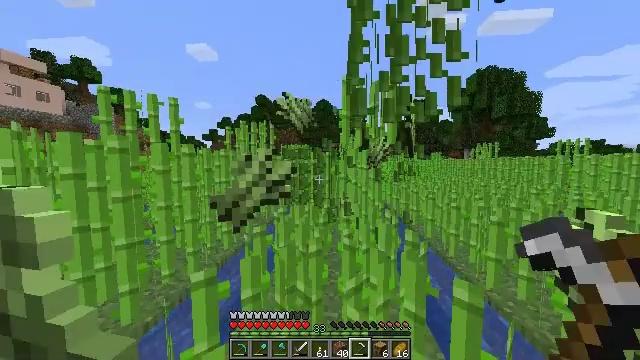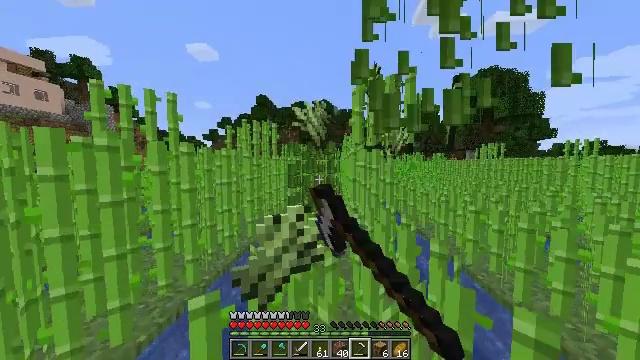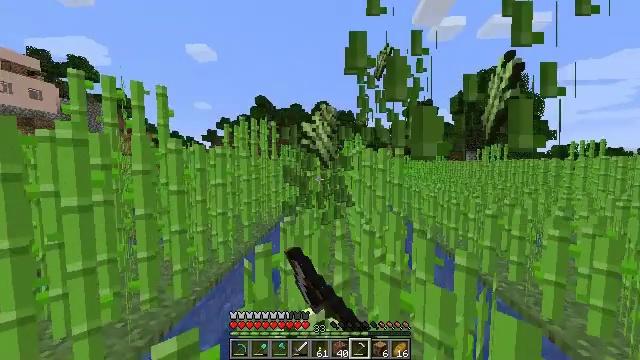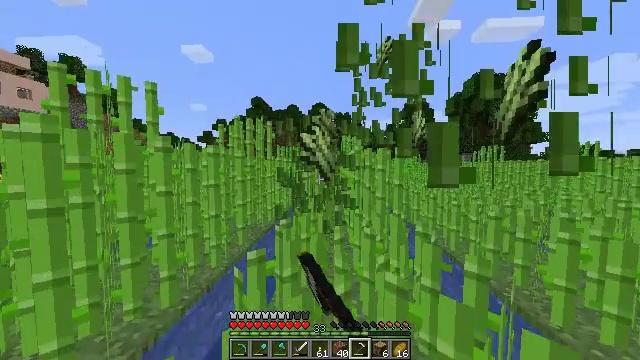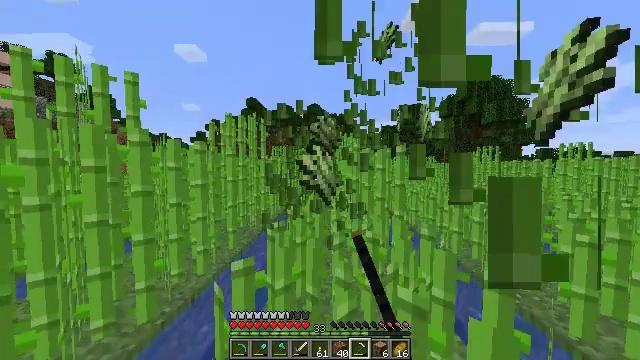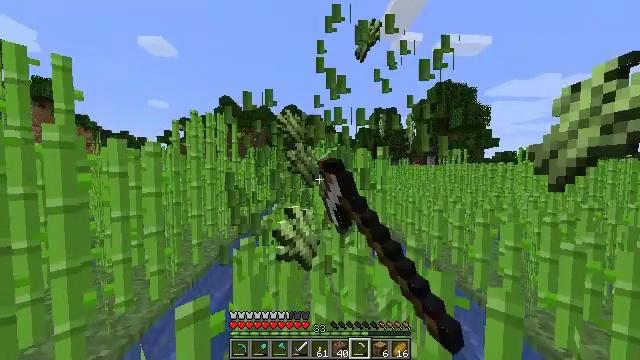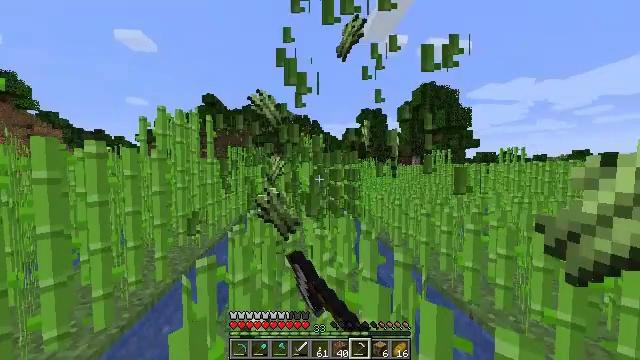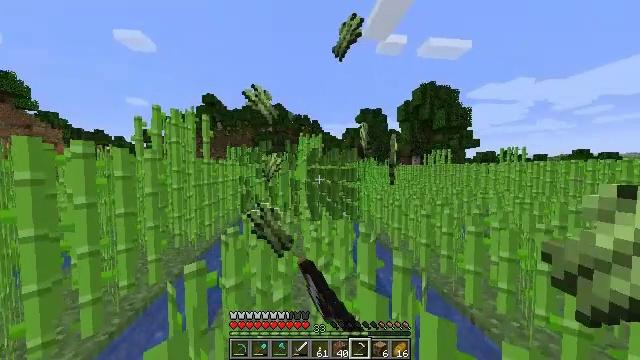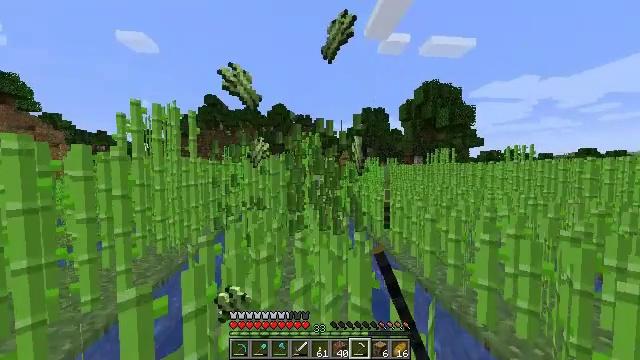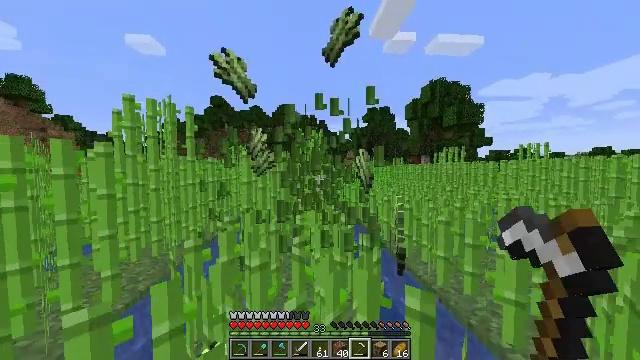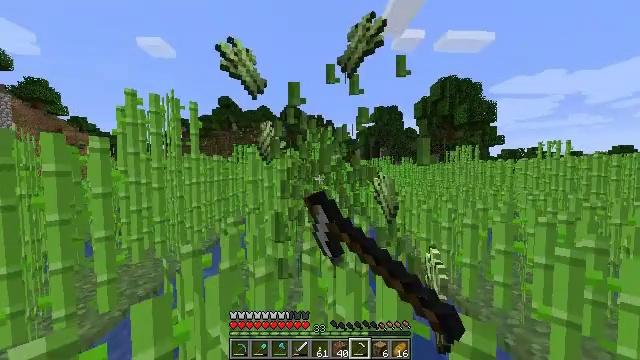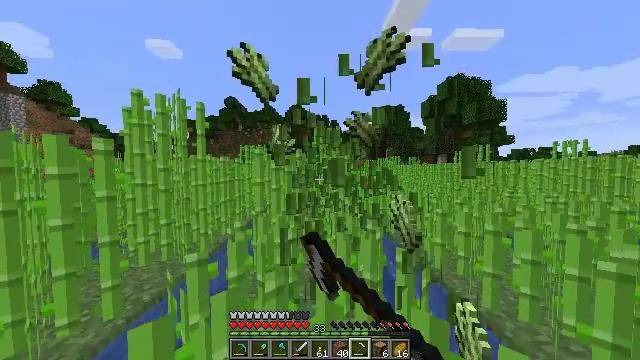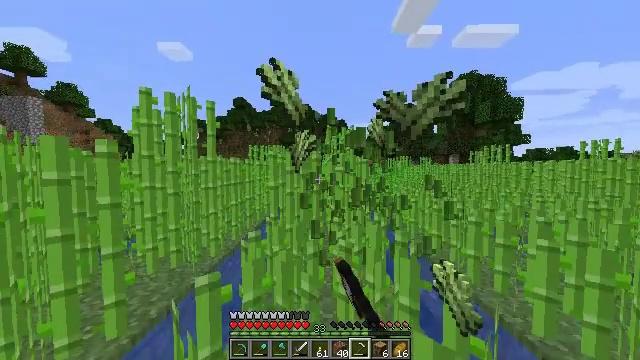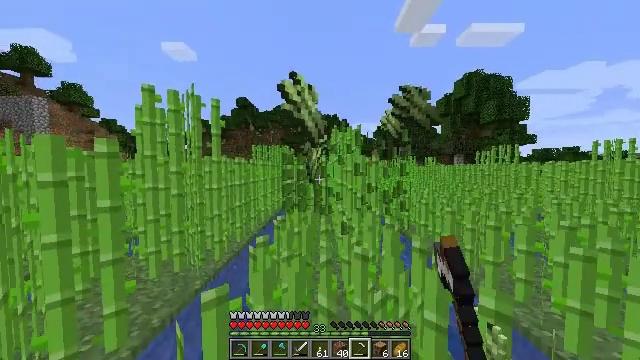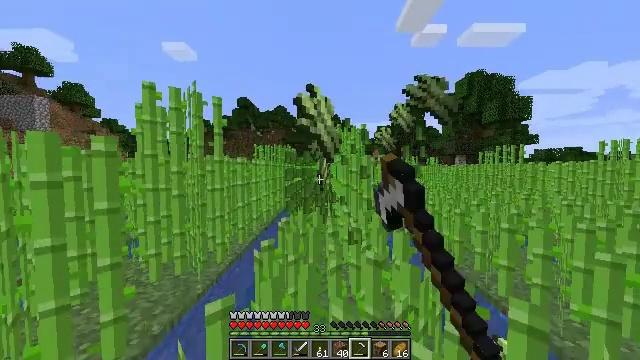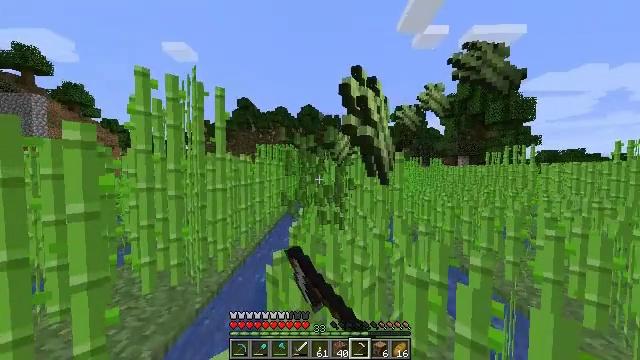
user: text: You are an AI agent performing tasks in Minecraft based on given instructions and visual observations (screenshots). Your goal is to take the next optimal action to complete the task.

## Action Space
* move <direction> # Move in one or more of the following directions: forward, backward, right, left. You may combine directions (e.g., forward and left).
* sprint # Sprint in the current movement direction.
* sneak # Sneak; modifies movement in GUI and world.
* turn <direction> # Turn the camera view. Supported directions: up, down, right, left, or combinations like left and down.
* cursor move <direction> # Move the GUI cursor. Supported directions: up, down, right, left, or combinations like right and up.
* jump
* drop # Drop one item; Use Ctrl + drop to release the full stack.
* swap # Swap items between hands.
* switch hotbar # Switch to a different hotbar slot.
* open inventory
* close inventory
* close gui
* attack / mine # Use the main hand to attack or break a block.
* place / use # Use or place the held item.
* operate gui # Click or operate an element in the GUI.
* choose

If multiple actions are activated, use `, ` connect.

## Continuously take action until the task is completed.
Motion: motion action
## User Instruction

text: Cut down the sugar cane stalks.
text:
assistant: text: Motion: move forward, sprint, attack / mine
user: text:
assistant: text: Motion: move forward, sprint, attack / mine
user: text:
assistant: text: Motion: move forward, sprint, attack / mine
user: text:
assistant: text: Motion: move forward, sprint, turn right, attack / mine
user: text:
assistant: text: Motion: move forward and move right, sprint, turn right, attack / mine
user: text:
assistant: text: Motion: move forward and move right, sprint, turn right, attack / mine
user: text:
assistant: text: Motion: move forward and move right, sprint, attack / mine
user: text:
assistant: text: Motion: move forward, sprint, attack / mine
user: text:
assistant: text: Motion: move forward, sprint, turn left, attack / mine
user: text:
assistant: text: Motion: move forward and move left, sprint, turn left, attack / mine
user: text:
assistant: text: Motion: move forward and move left, sprint, turn left, attack / mine
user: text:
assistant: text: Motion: move forward and move left, sprint, turn left, attack / mine
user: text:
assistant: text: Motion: move forward and move left, sprint, attack / mine
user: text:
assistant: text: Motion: move forward and move left, sprint, attack / mine
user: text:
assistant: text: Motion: move forward, sprint, attack / mine
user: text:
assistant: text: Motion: move forward, sprint, attack / mine
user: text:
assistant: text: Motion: move forward, sprint, turn right, attack / mine
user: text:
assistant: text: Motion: move forward, sprint, turn right, attack / mine
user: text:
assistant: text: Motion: move forward and move right, sprint, attack / mine
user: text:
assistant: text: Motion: move forward and move right, sprint, attack / mine
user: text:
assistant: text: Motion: move forward and move right, sprint, attack / mine
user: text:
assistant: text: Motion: move forward and move right, sprint, attack / mine
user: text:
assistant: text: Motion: move forward, sprint, attack / mine
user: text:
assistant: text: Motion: move forward, sprint, attack / mine
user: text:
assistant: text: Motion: move forward, sprint, attack / mine
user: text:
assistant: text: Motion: move forward, sprint, attack / mine
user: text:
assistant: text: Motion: move forward, sprint, attack / mine
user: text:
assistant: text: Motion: move forward, sprint, attack / mine
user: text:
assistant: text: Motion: move forward, sprint, attack / mine
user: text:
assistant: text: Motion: move forward and move left, sprint, attack / mine